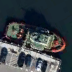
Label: civil